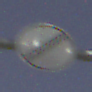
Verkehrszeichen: EndeSaemtlicherBegrenzungen
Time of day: Night
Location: Outdoor (Nature)
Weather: Clear
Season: NotSpecified
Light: Natural